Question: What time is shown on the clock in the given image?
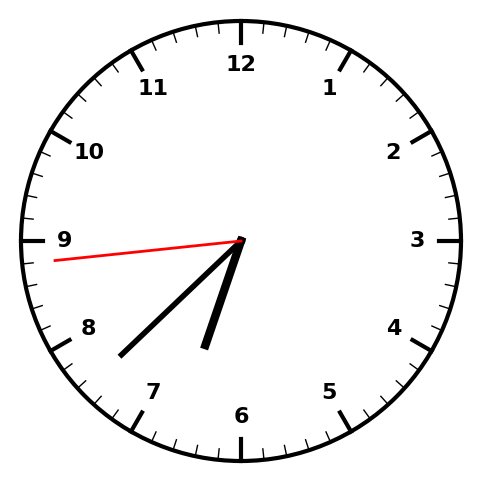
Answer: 06:37:44